Brain MRI, t1w sequence, axial 2D slice.
Patient: age 46, sex F, weight 95 kg, height 1.95 m
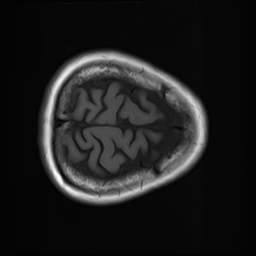